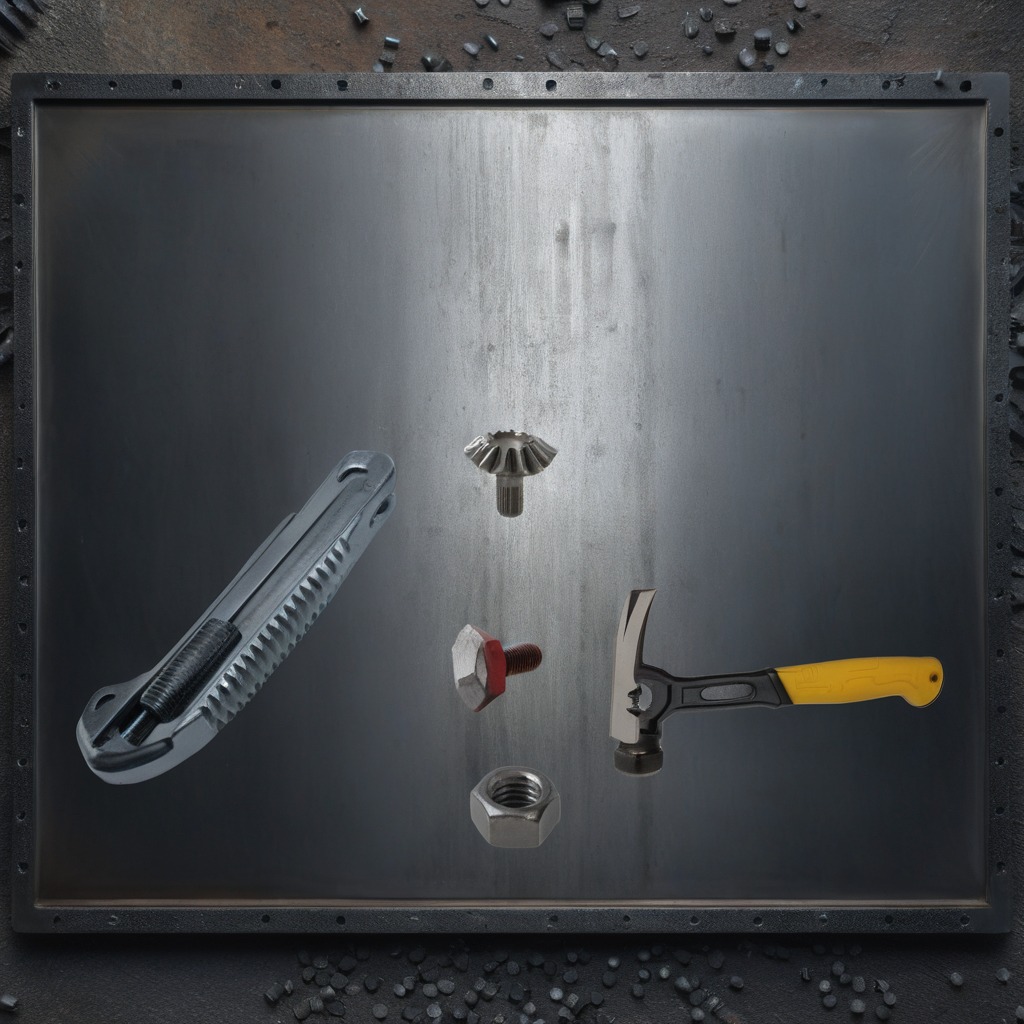
A steel gear with teeth, a utility knife, a metal machine screw, a hammer, and a metal nut are lying on the cold steel table in a mining workshop.